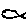
Label: fish